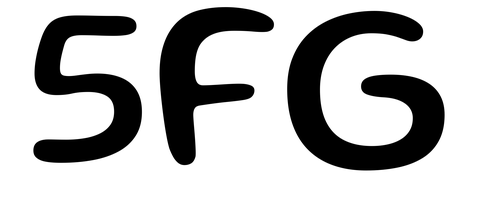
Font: Gluten_Regular